Aerial crown-view tile of a tropical tree (Barro Colorado Island, Panama), acquired 20240611:
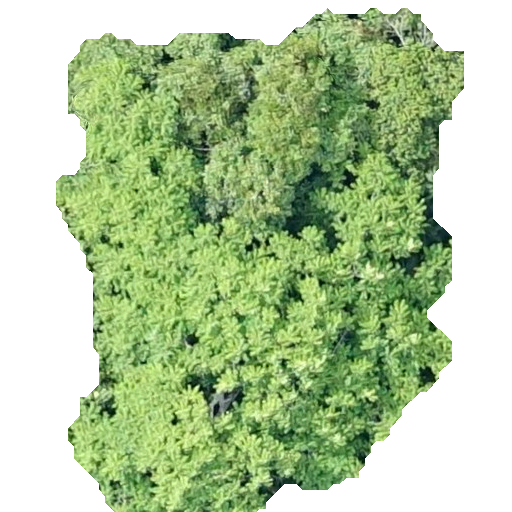
Species: Spondias radlkoferi
GBIF accepted scientific name: Spondias radlkoferi
Crown area: 255.811 m²